Aerial crown-view tile of a tropical tree (Barro Colorado Island, Panama), acquired 20250217:
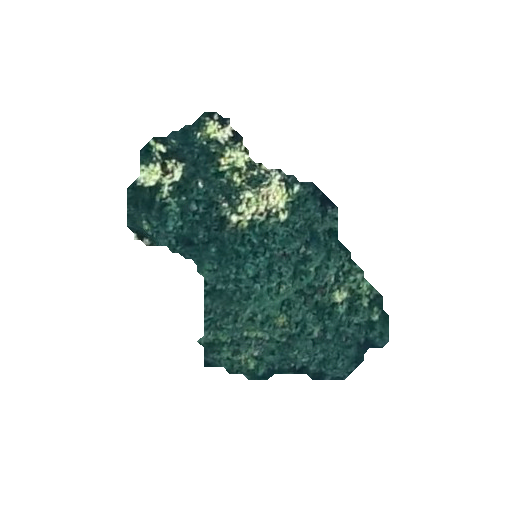
Species: Cecropia insignis
GBIF accepted scientific name: Cecropia insignis
Crown area: 60.352 m²